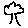
Label: tree